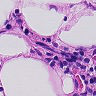
Metastatic tissue present: no